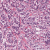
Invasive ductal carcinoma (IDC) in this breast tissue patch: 1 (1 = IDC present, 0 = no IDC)